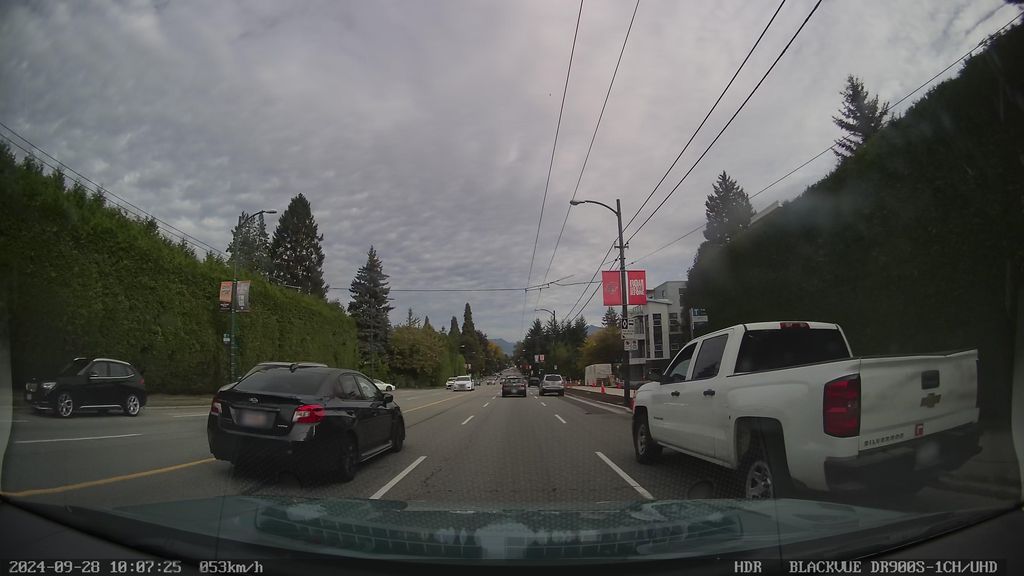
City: vancouver